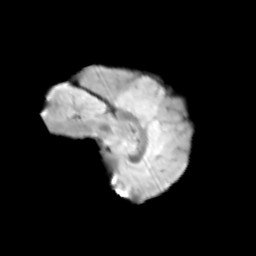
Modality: T2w
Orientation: sagittal
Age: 12
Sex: female
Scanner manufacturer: siemens
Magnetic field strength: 3 T
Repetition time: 3.8 s
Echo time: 0.07 s